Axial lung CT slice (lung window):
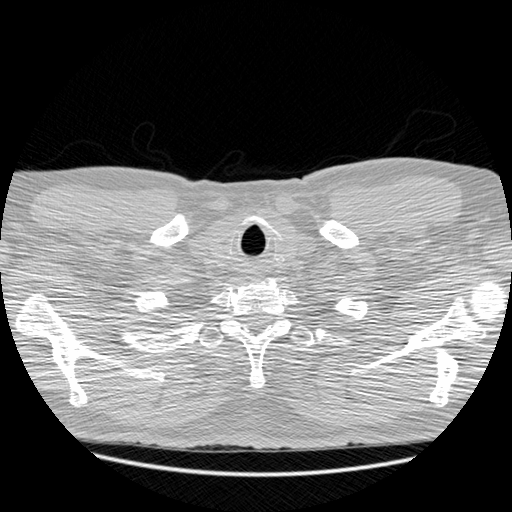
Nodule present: no